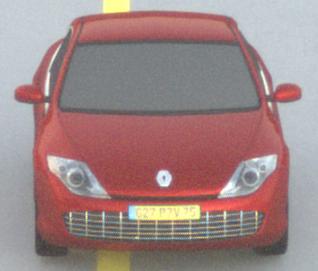
Make: Renault
Model: Laguna Coupé TCe 170
Detailed model: Laguna (III) Coupé
Model produced from: 2010/11
Model produced until: 2011/05
Doors: 2
Color: red
Road condition: dry road
Daytime: sunrise or sunset
Contrast: low contrast